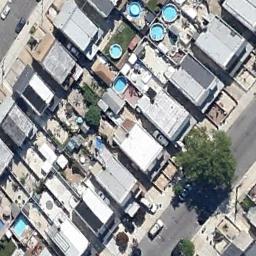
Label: dense_residential